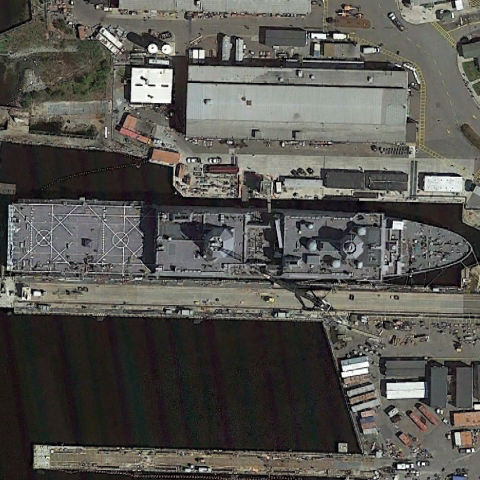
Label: combat